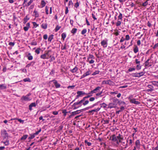
Tumor epithelial tissue: no
Tumor-associated stroma tissue: yes
Normal tissue: no